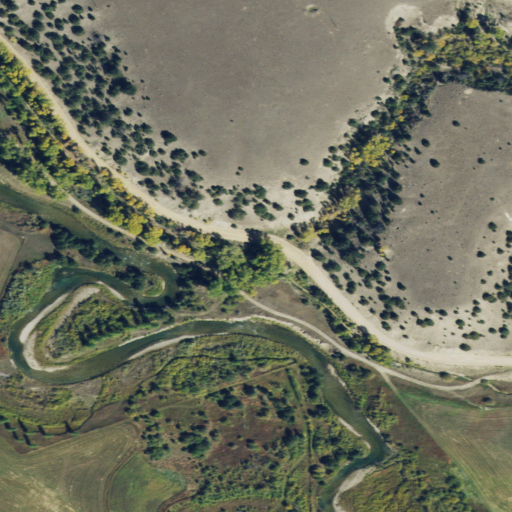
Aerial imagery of valley in Montana named Golden Sucker Gulch containing shrub, grassland, woody wetlands, herbaceous wetlands, evergreen forest, and pasture